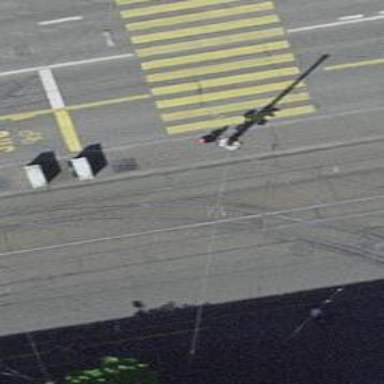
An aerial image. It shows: Tram railway with one track. The railway is electrified with contact lines.